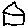
Label: house